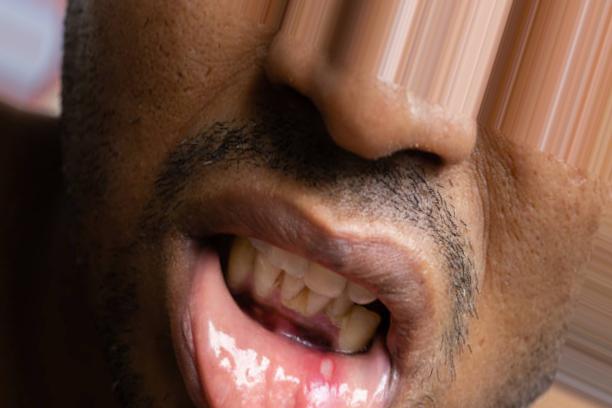
Condition: Mouth Ulcer